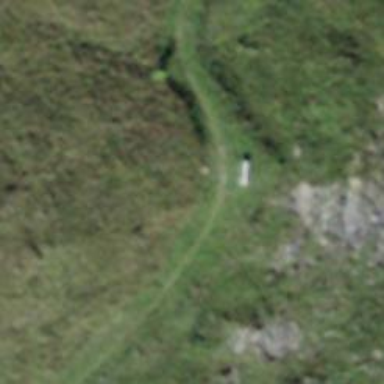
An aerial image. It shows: Bench.